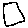
Label: square